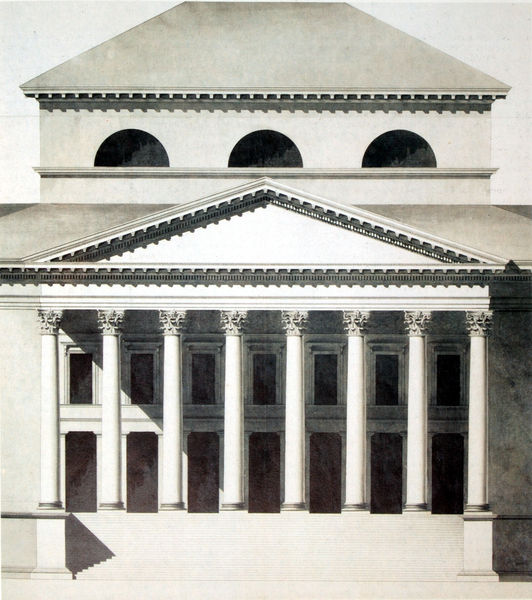
Titel: Nationaltheater am Max-Josef-Platz in München - Fassadenaufriss (Detail)
Künstler: Carl von Fischer
Standort: München
Institution: Architektursammlung der Technischen Universität
Schlagwörter: dunkel, himmel, kämpfer, schatten, weiß, aquarell, dreieck, ocker, ausschnitt, fenster, grau, hell, licht, pfeiler, schwarz, skizze, säule, säulen, tür, zeichnung, dach, gebäude, haus, beige, alt, architektur, sockel, stein, öl, kirche, sonne, klassizismus, oper, theater, front, renaissance, rund, wangen, modell, schlagschatten, ansicht, bogen, fassade, italien, türen, fischer, dächer, giebel, rundbogen, treppe, treppen, detail, aufgang, stufen, hoch, tor, galerie, halle, foto, bögen, eingang, tusche, kolonnade, loggia, antike, münchen, palast, symmetrisch, schnitt, stich, reihe, entwurf, schema, architrav, kapitelle, pantheon, kapitell, halbrund, fries, aussenansicht, dreiecksgiebel, portal, villa, sims, gesims, pforte, hubi, spitzbogen, walmdach, giebelfeld, ionisch, portikus, antik, griechisch, rundbögen, griechenland, frontansicht, freitreppe, kanneluren, plan, korinth, tempel, temple, zwerg, basis, dorisch, postament, korinthisch, klassik, stockwerke, schaft, römisch, geschoss, kapitel, säulenhalle, klassizistisch, riss, aufbau, öffnungen, abakus, echinus, epistyl, sima, aufriss, tempelfront, tympanon, traufe, dreicksgiebel, torbögen, basen, säulenordnung, paladio, palladio, zahnschnitt, giebeldreieck, basais, börse, dreieckgiebel, halbrunde, hausdach, nationaltheater, potikus, säulenreihe, säulenschäfte, säulenumgang, tempelbau, tempelfrontmotiv, thermenfenster, treppenwangen, türgiebel, wandelhalle, bogenfenster, protal, korintische säulen, altertum, trappe, archit, sülen, steufen, national, e, plna, ft+, steilbogen, portal giebel, paaldio